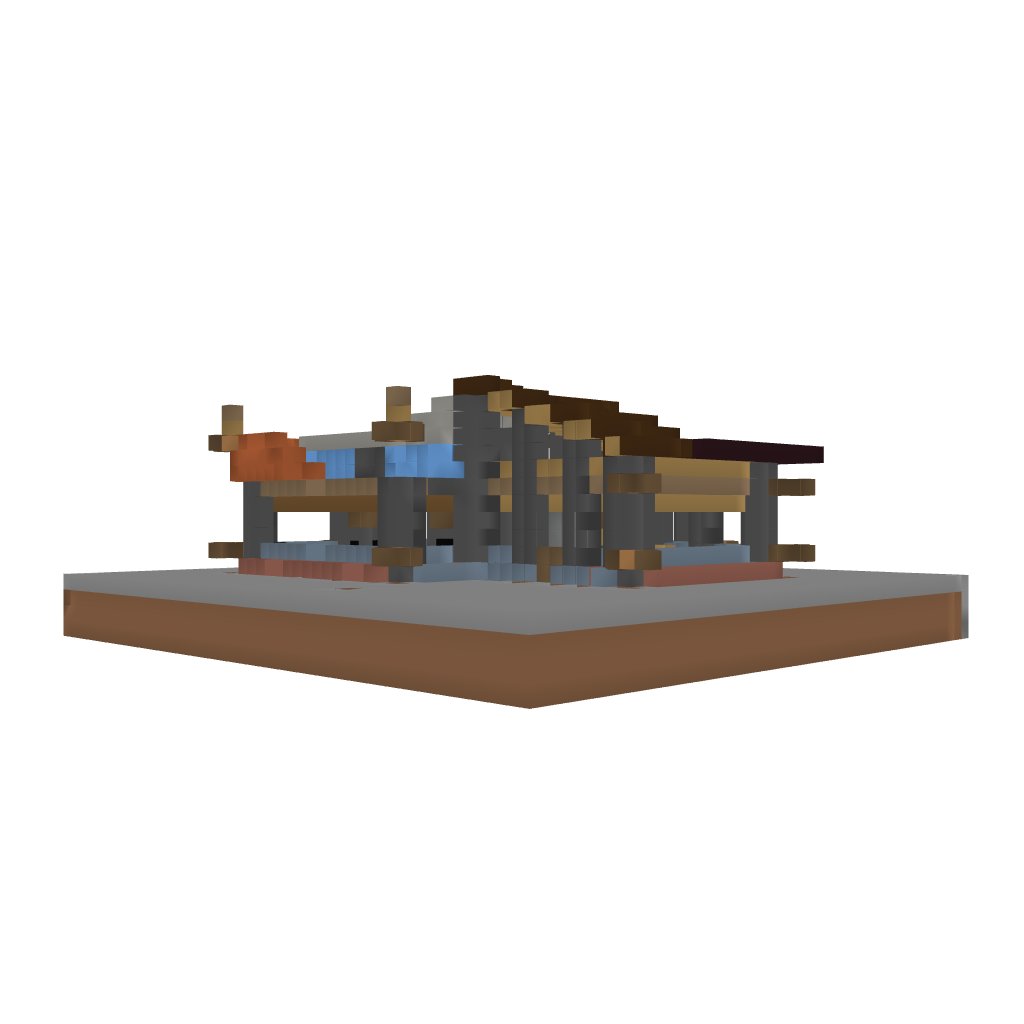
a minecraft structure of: Luxury House